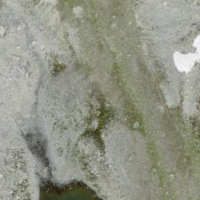
EUNIS habitat code: 31
Species observed at this site:
Silene acaulis